Field crop: tomato
Growth stage: 2
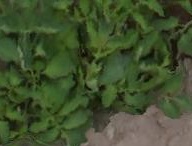
Species: tomato